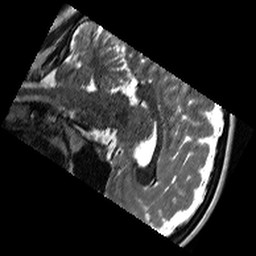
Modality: T2w
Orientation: sagittal